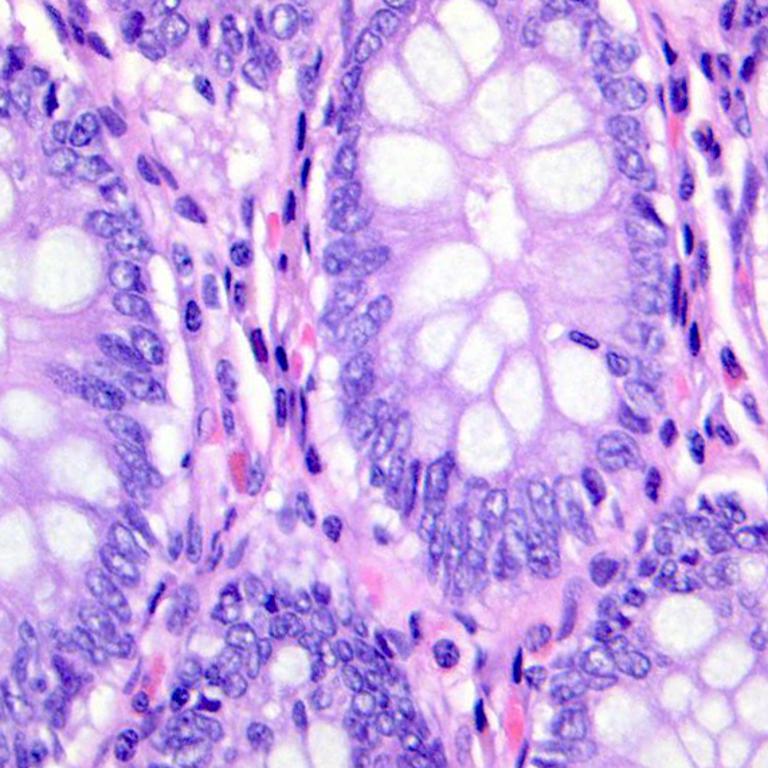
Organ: colon
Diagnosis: benign